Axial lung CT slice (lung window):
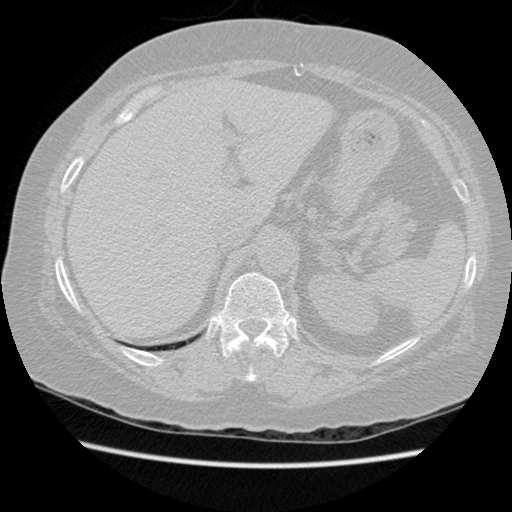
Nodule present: no